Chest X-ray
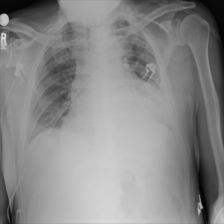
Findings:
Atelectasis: negative
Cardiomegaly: negative
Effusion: negative
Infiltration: negative
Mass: negative
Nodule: positive
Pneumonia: negative
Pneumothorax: negative
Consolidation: negative
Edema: negative
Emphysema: negative
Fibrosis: negative
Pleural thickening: negative
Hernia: negative